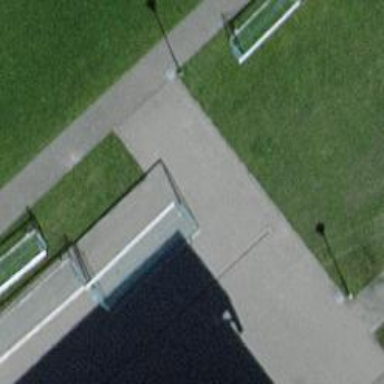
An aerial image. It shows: Sidewalk along the footway.